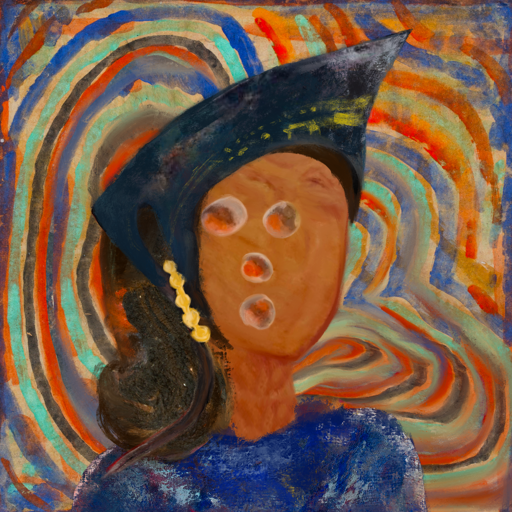
Background: Sisters, Head And Neck Front: Pious_Lady, Face Front: Rupkatha, Bust: Irani, Hair Front: Gypsy_Queen, Head Accessory: Irani, Second Necklace: Blank, Necklace: Blank, Baby: Blank